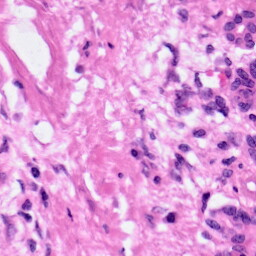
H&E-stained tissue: Pancreatic